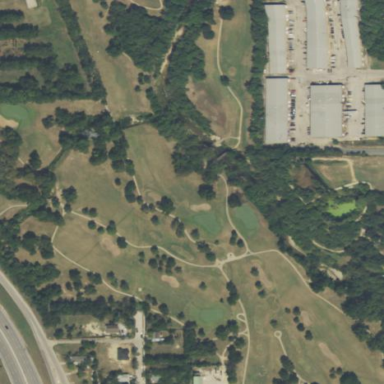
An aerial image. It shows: Golf course surrounded by greenery.